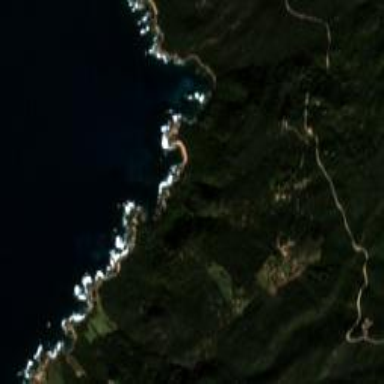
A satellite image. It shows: Breathtaking coastline.